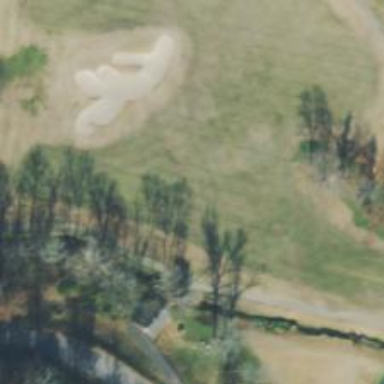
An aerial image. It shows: Golf hole.